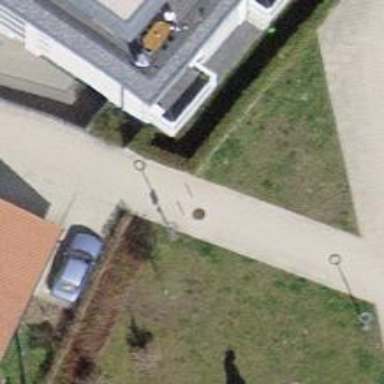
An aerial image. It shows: Bollard barrier.